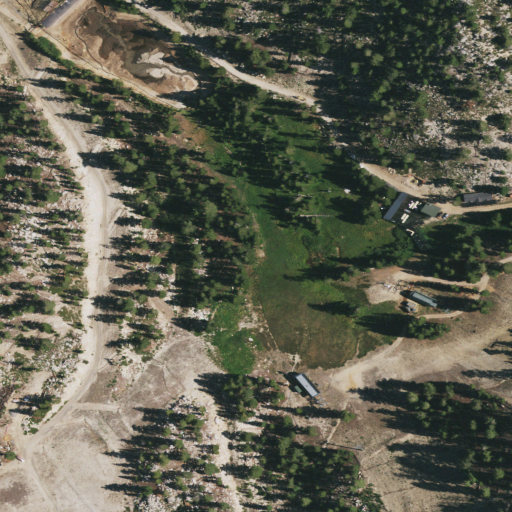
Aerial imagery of valley in California named Heavenly Valley containing shrub, open development, evergreen forest, woody wetlands, herbaceous wetlands, medium intensity development, low intensity development, open water, and high intensity development